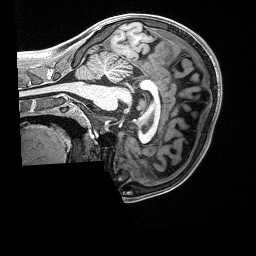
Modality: T1w
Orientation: sagittal
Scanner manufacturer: siemens
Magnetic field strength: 3 T
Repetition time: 2.4 s
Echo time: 0.00122 s